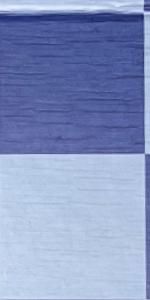
Label: Empty